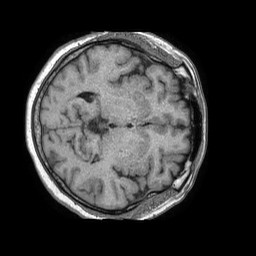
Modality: T1w
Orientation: axial
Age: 56
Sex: female
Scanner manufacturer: philips
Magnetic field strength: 1.5 T
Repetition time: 0.00764 s
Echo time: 0.0035 s